Interaction volume radius: 5 \u00c5
Interaction volume height: 35 \u00c5
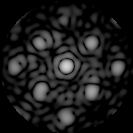
Disorder parameter: 0.2977